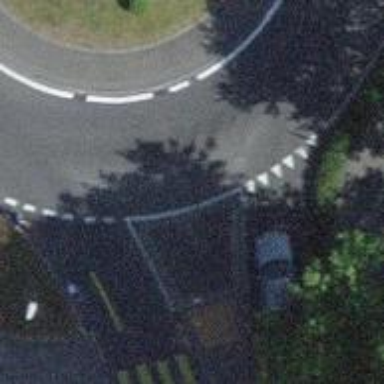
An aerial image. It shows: Road with "give way" sign.